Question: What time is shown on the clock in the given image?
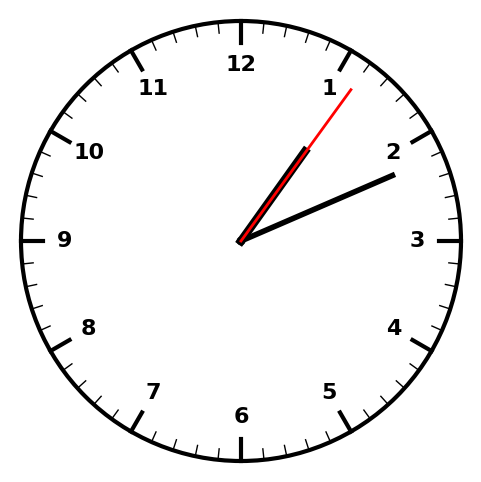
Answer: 01:11:06